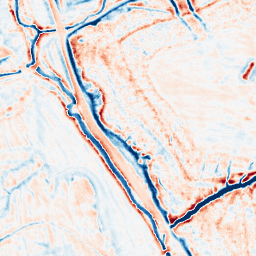
Category: edge_preserving
Decomposition family: bilateral
Decomposition parameters: d: 15
sigma_color: 100
sigma_space: 25
Upsampling method: sinc_blackman
Upsampling parameters: scale: 8
kernel_size: 16
Upsampling scale: 8